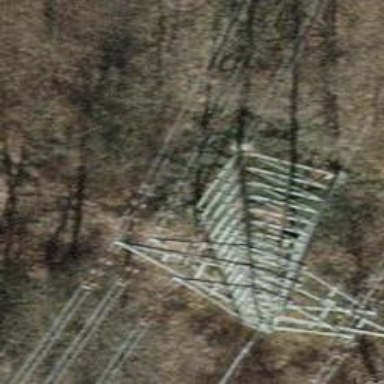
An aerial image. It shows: Power tower.